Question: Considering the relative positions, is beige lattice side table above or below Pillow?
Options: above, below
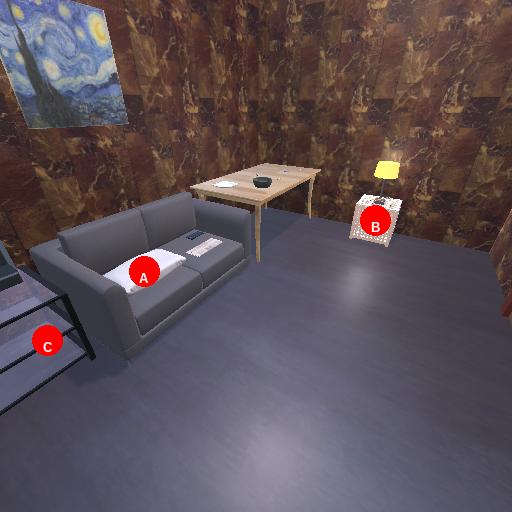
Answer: above